Question: I have an arrow in circle.  CSS:
'''
img{
float:left;
width: 15%;
max-width: 33px;
height: auto;
}
'''
In windows xp (ie8,safari,opera,ff,chrome) I checked everything is ok. The image is getting bigger and smaller - no any lines. But in linux some lines appear from the right and at the bottom of the picture. I checked image several times - there are no any lines. How can it be fixed?
Linux:centos 6.4 64
FF:25,26
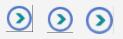
Answer: Maybe it will help you. I solved this problem by setting different name for all images. It seems that it helped. Anyway I opened a bug <URL>